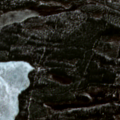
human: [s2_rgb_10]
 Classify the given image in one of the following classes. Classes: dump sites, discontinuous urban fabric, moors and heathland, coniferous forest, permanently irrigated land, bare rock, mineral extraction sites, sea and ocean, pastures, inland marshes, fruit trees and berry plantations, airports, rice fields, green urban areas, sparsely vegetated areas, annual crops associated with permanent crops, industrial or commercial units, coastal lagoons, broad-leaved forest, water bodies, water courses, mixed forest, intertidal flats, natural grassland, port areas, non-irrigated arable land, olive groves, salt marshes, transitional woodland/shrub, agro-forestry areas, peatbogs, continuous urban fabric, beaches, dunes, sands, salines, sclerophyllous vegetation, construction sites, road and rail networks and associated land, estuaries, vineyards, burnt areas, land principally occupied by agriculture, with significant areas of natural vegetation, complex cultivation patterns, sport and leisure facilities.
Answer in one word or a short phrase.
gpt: coniferous forest, mixed forest, water bodies